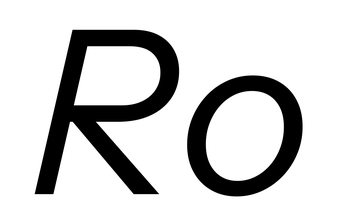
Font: InstrumentSans-Italic_Italic